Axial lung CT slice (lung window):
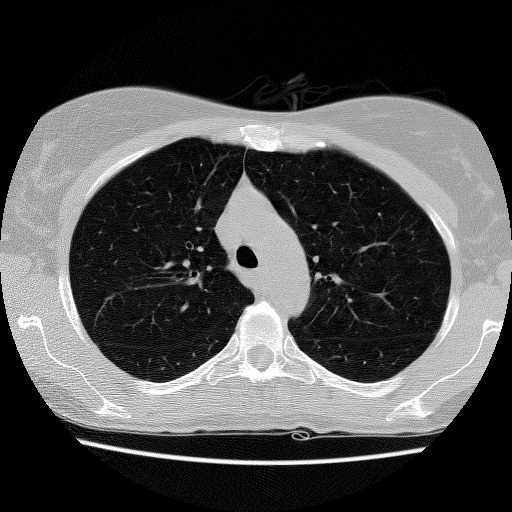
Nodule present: no